Field crop: maize
Growth stage: 2
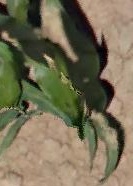
Species: maize